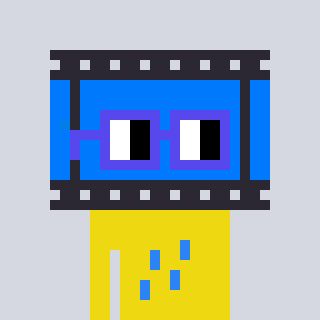
a pixel art character with square blue glasses, a film strip-shaped head and a yellow-colored body on a cool background